Question: I have a list in which each item contains JSON data, so I am trying to parse the data using <URL> since the data load will be huge.

This is what I am trying to achieve:
'''
article_data=#variable which contains the list
parser = ijson.parse(article_data)
for id in ijson.items(parser, 'item'):
if(id['article_type'] != "Monthly Briefing" and id['article_type']!="Conference"):
data_article_id.append(id['article_id'])
data_article_short_desc.append(id['short_desc'])
data_article_long_desc.append(id['long_desc'])
'''
This is the error I get:
> AttributeError: 'generator' object has no attribute 'read'
I thought of converting the 'list' into 'string' and then try to parse in 'Ijson', but it fails and gives me the same error.
Any suggestions please?
'''
data_article_id=[]
data_article_short_desc=[]
data_article_long_desc=[]
for index in article_data:
parser = ijson.parse(index)
for id in ijson.items(parser, 'item'):
if(id['article_type'] != "Monthly Briefing" and id['article_type']!="Conference"):
data_article_id.append(id['article_id'])
data_article_short_desc.append(id['short_desc'])
data_article_long_desc.append(id['long_desc'])
'''
since it is in list, i tried this one also .. but it is giving me the same error.
'generator' object has no attribute 'read'
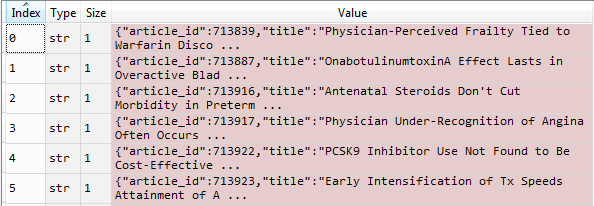
Answer: I am assuming that you have a list of byte string json object that you want to parse.
ijson.items(JSON, prefix) takes a readable byte object as input. That is it takes a opened file or file-like object as input. Specifically, the input should be bytes file-like objects.
If you are using Python 3, you can use 'io' module with
<URL> to create a in-memory binary stream.
### Example
Suppose input is [b'{"id": "ab"}', b'{"id": "cd"}']
'''
list_json = [b'{"id": "ab"}', b'{"id": "cd"}']
for json in list_json:
item = ijson.items(io.BytesIO(json), "")
for i in item:
print(i['id'])
Output:
ab
cd
'''